RGB frame:
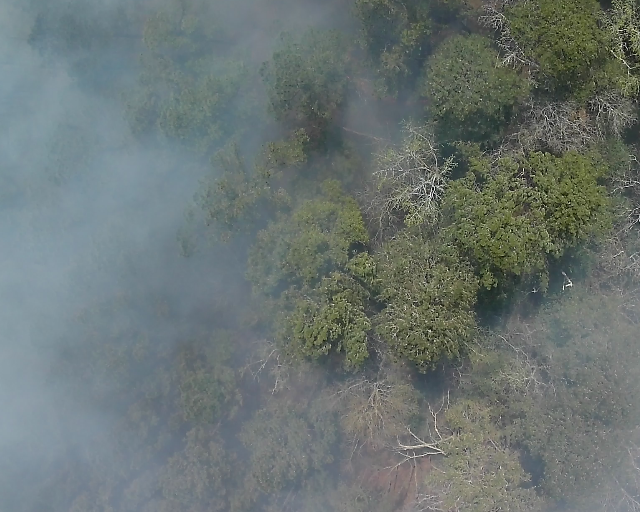
Thermal frame:
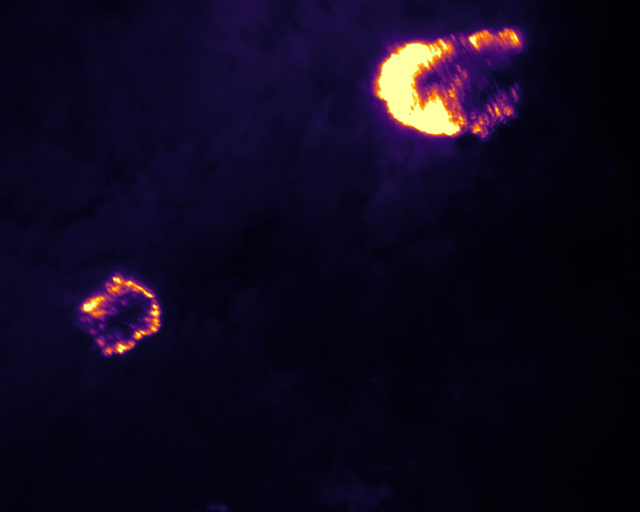
Captured: 2026-02-26 02:28:36
Pixels at or above 80 °C: 9097 (fraction of frame: 0.02776)